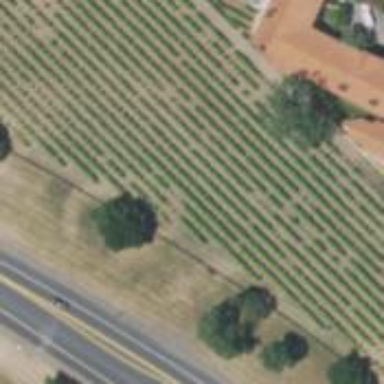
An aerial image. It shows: Vineyard growing grapes.